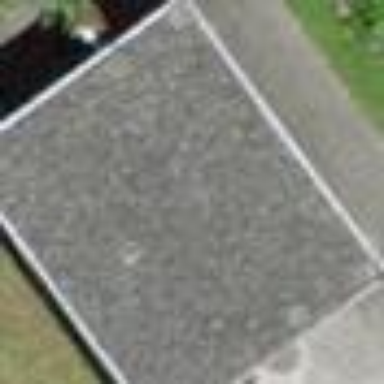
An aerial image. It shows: Garage.